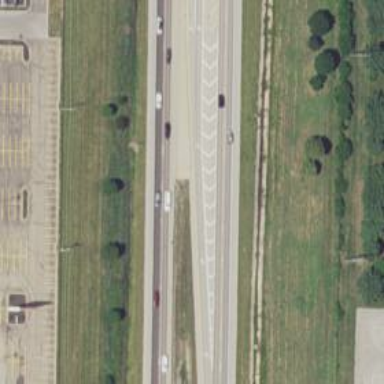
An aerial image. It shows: Road marking featuring gore chevron.